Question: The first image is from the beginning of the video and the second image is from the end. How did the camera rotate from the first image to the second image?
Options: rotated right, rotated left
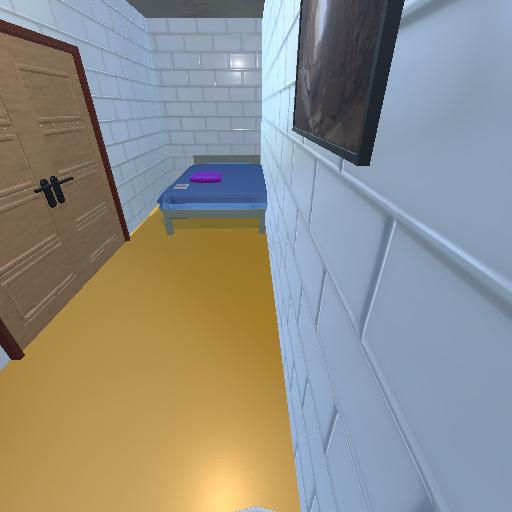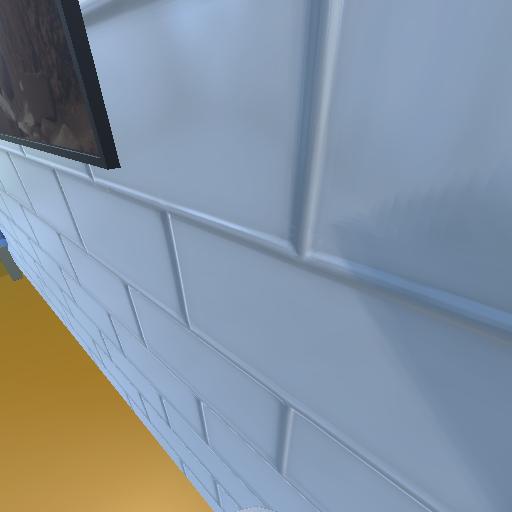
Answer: rotated right